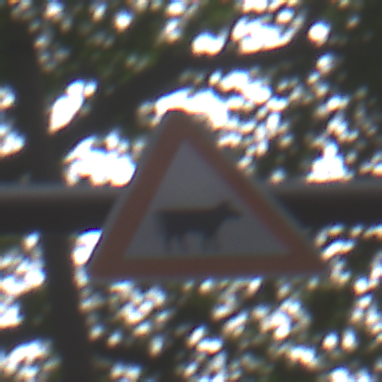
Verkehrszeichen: ViehtriebLinks
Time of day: MorningAfternoon
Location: Outdoor (Urban)
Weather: Overcast
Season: NotSpecified
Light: Natural